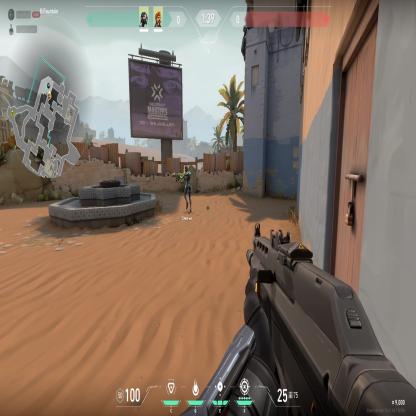
Label: teammate